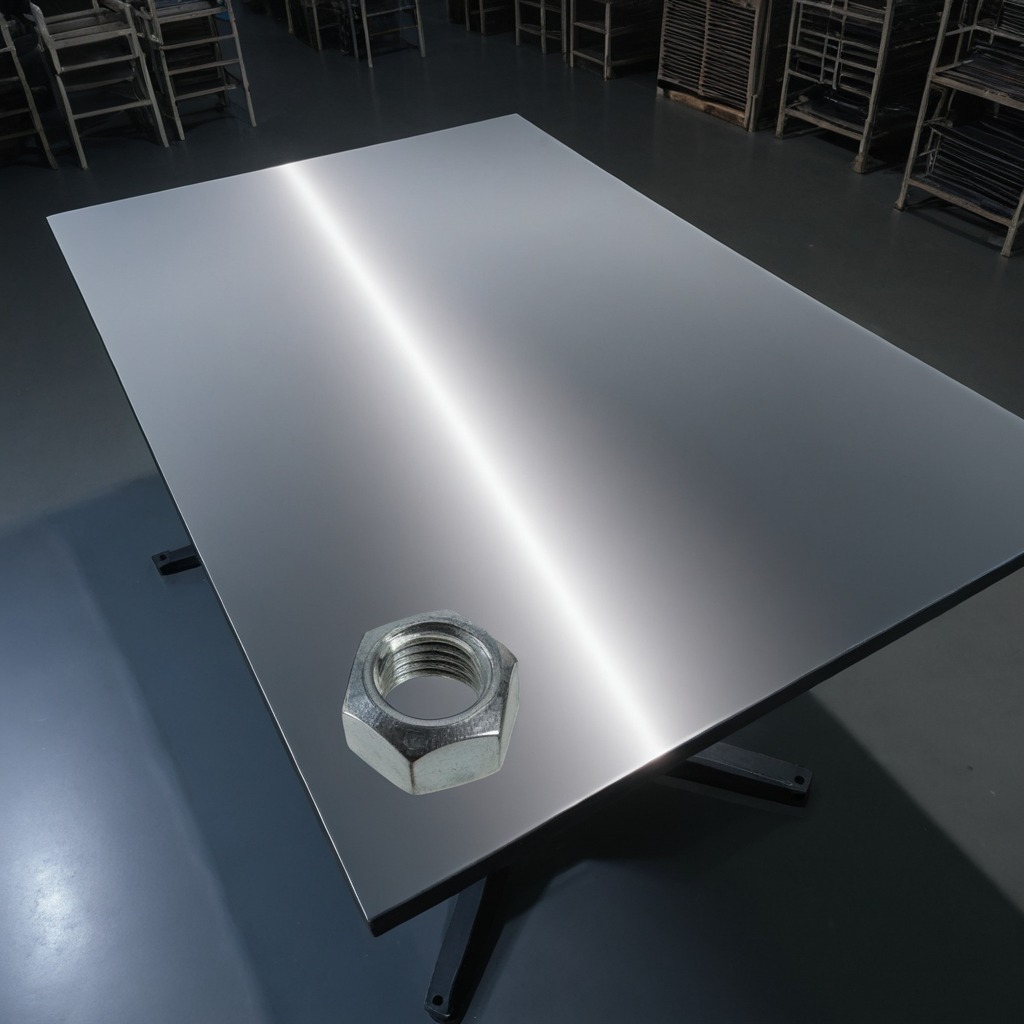
A metal nut is lying on the tabletop.